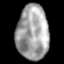
Tissue: lung
Cell type: Epithelial cells
Senescence score: 0.1793
Nuclear area (px): 1720
Mean DAPI intensity: 161.835